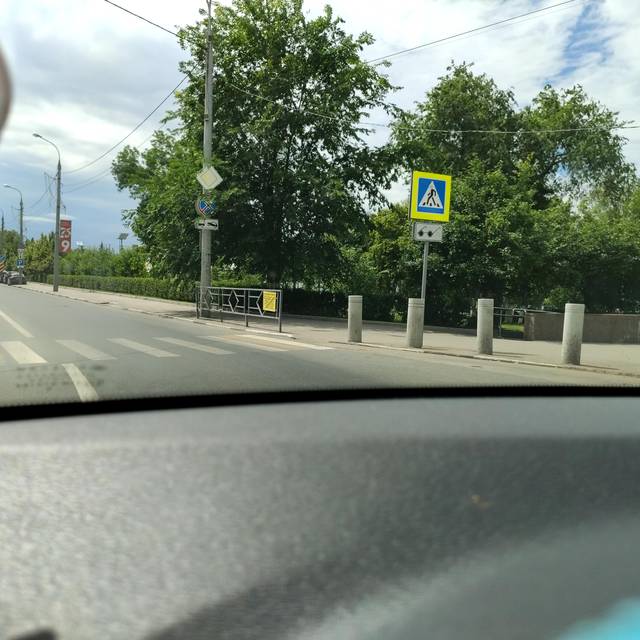
Region: Russia
Coordinates: 53.2, 50.095